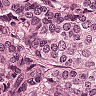
Metastatic tissue present: yes